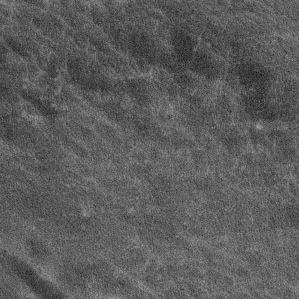
Label: frost